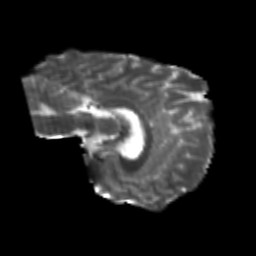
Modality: T2w
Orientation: sagittal
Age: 24
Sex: female
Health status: healthy
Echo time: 0.074 s